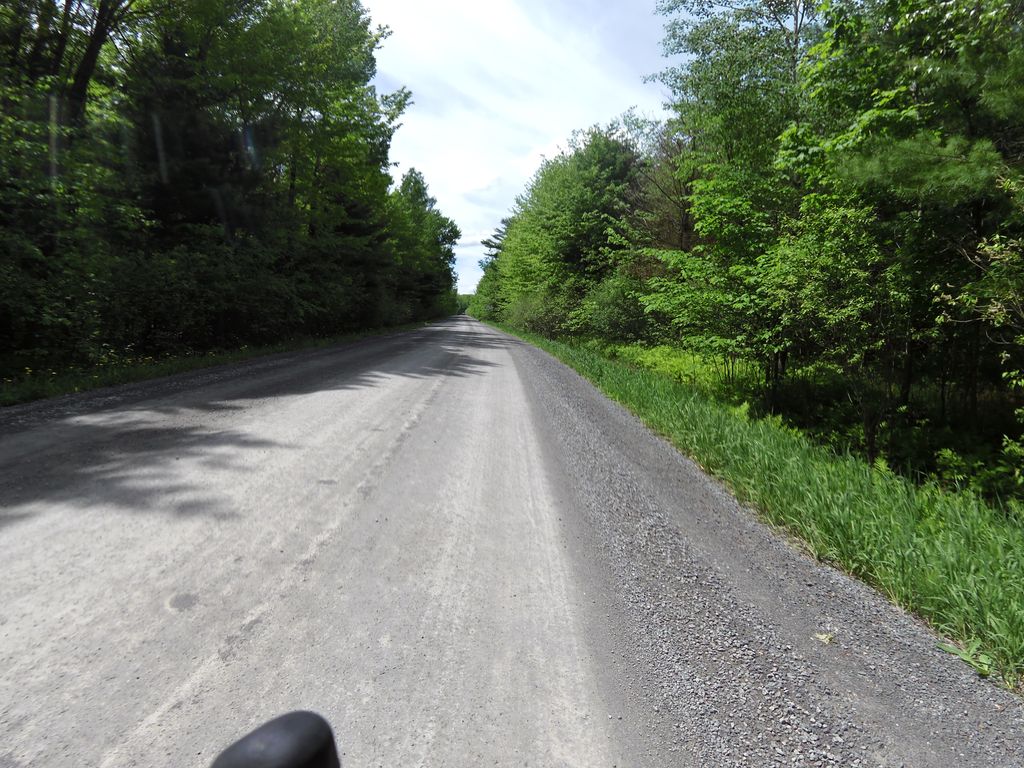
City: ottawa-gatineau